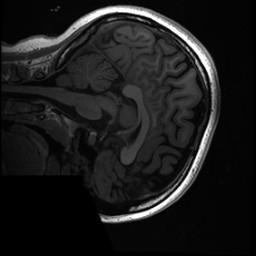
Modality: T1w
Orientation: sagittal
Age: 20
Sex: female